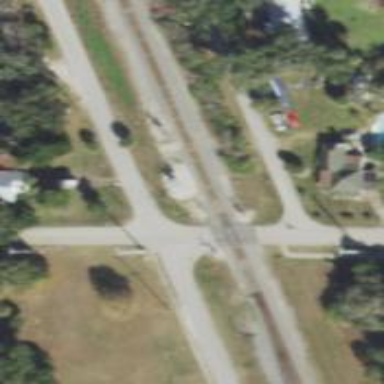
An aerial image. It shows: Railway signal.